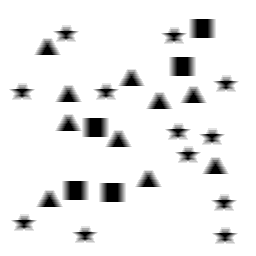
Squares: 5
Triangles: 10
Stars: 12
Total shapes: 27